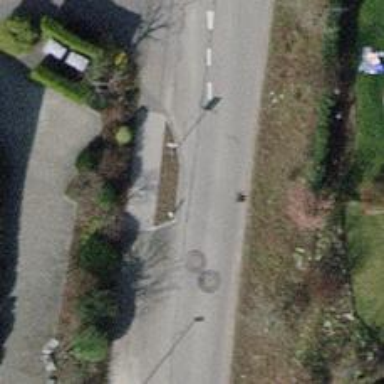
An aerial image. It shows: Traffic calming feature called choker.